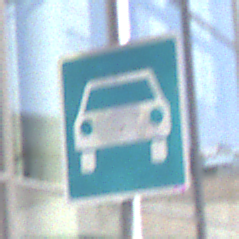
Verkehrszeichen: Kraftfahrstrasse
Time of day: MorningAfternoon
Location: Outdoor (Urban)
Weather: PartlyCloudy
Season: NotSpecified
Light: Natural